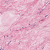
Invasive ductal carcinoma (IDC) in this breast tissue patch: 0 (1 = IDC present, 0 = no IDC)